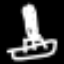
Label: fork